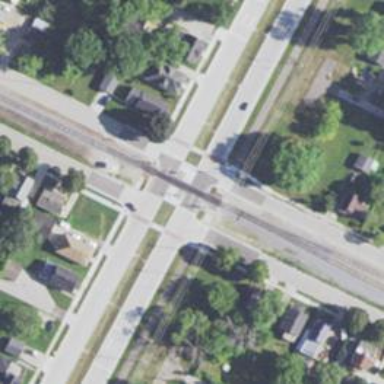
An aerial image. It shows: Railway crossing.